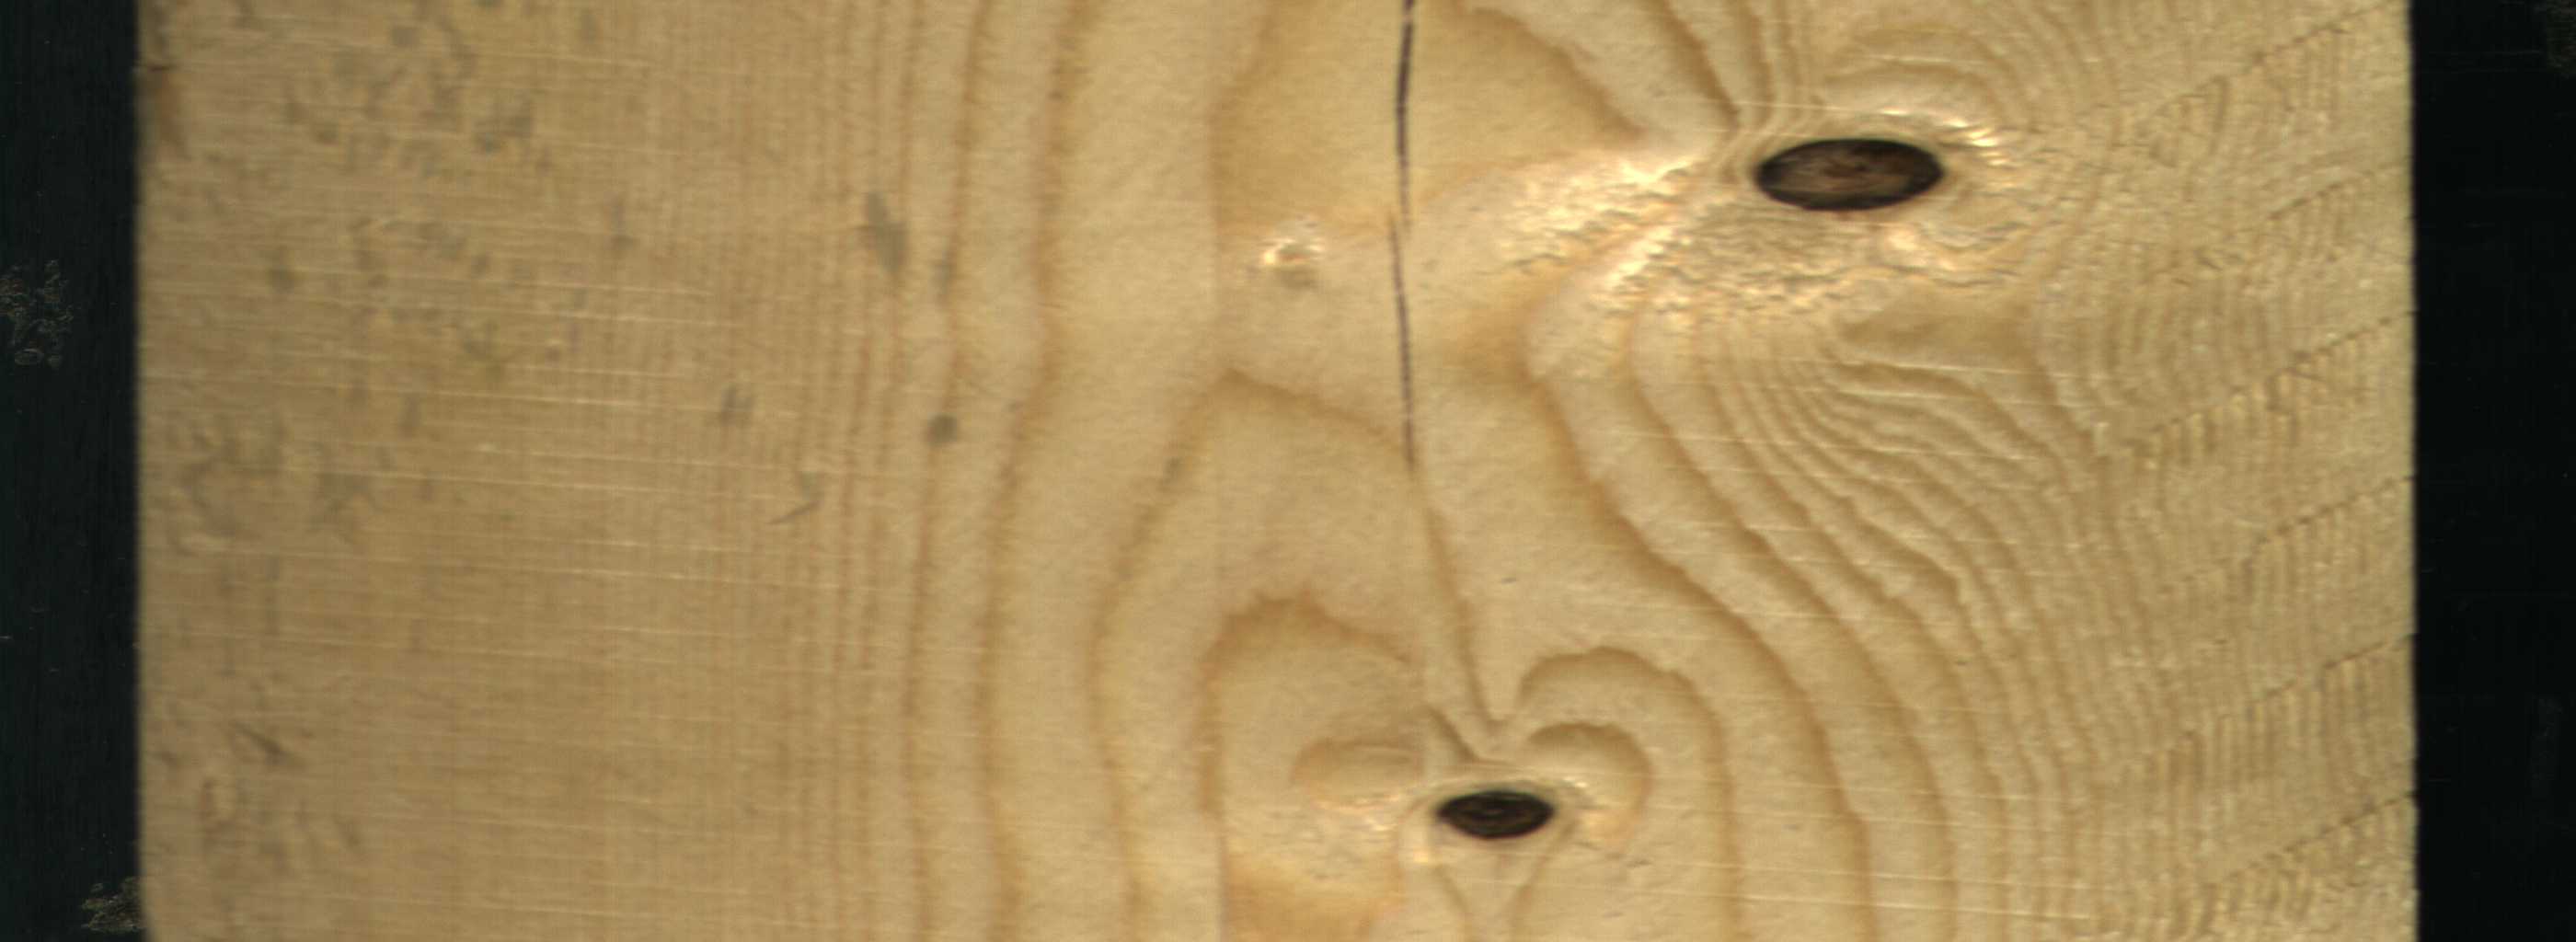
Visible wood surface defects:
Crack
Dead_Knot
Dead_Knot